Chest X-ray:
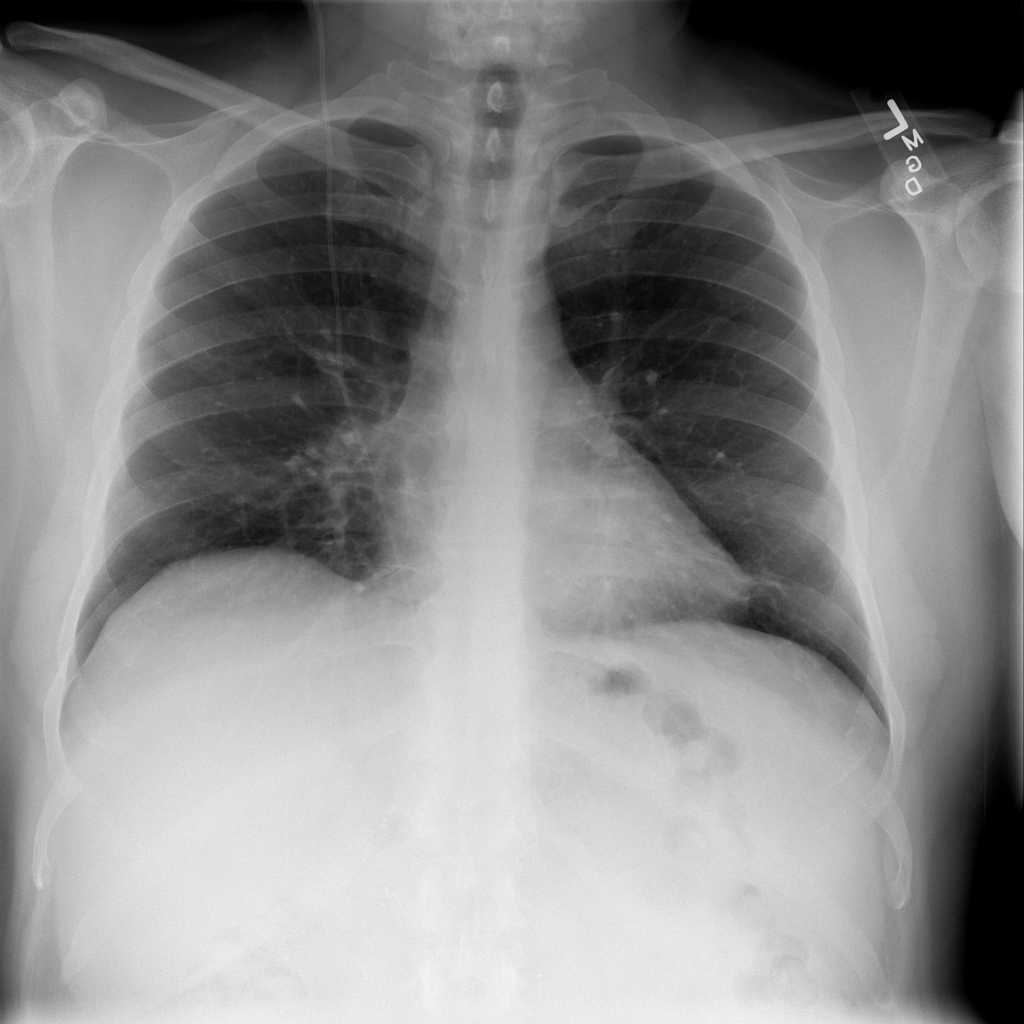
No abnormal finding: yes